Question: I am wondering why my PowerShell 'get-help' outputs like the following image when using a script I've written. The script's purpose is to display 'get-help' information when selecting a function from an array.
'''
#Run this file in the same directory as the Functions file.
#this function validates user input
function getInput
{
do
{
$input = Read-Host "'n>Enter function # to see its description"
}until(([int]$input -gt 0) -and ([int]$input -le $flist.count))
$input
}
#include the script we want
. "$PSScriptRoot
unctions.ps1"
#This operates on a loop. After viewing your help info, press key and you will be prompted to choose another function.
$quit = 0
while(!$quit){
#get all functions
$f = @(get-content functions.ps1 | where-object { $_.StartsWith("function", "CurrentCultureIgnoreCase") -and (-not $_.Contains("#")); $c++} | sort-object)
"There are " + $f.count + " functions!"
#split on ' ', get second word (function name), add to array
$flist = @{}
$i = 0
foreach($line in $f){
$temp = $line.split(' ')
$temp[1]
$i++
$flist.add($i, $temp[1])
}
#print, order ascending
$flist.GetEnumerator() | sort -Property name
#accept user input
$input = getInput
#get-help about the chosen function
"Get-Help " + $flist[[int]$input]
Get-Help Add-ADGrouptoLocalGroup | format-list
#Get-Help $flist[[int]$input] -full
Get-Command $flist[[int]$input] -syntax
Pause
}
'''
The target script '$PSScriptRoot\Functions.ps1' has a bunch of functions in it. What my script is doing is this:
- - - -
Each function has the <#.SYNOPSIS .DESCRIPTION ... etc #> comment block in it (You can see the function's details--from the function's comment help-block--in the provided image). If I run get-help on the function within the target script, it appears to be formatted normally--but that's not the case when using script I've written.
What is really bothering me is the @{Text = 'stuff'} formatting, etc. Thanks ahead of time!

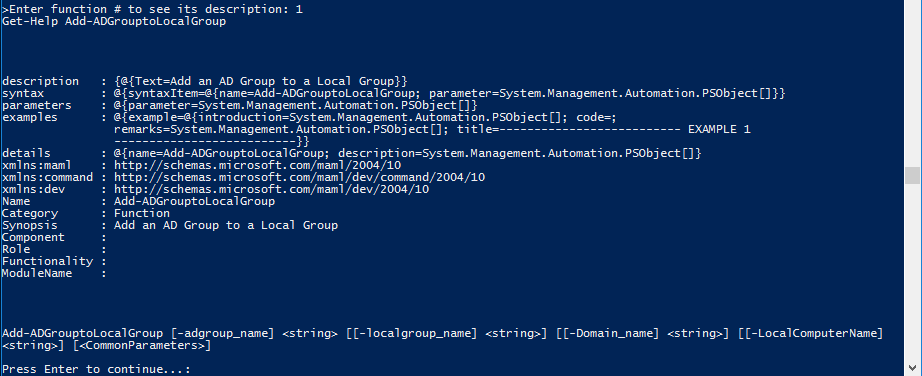
Answer: You're piping the output of 'get-help' through format-list. This "overrides" the default formatting PS does on the 'PSCustomObject' (in PS 3.0 at least) that 'get-help' creates. You should be able to just invoke get-help by itself and not pipe it. If that doesn't work, then pipe it through 'out-default'.
See 'help about_format' for more details.